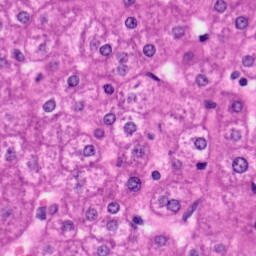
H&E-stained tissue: Liver